Question: I build a list view of person names and trying to show the name on different screen when that particular name is clicked on list view. I am implementing onClickListener method in adapter class. The problem is its not the value of text view but some id is shown on new screen.
Here is my code. Thanks
'''
holder.name.setText(friendName);
holder.name.setOnClickListener(new OnClickListener() {
@Override
public void onClick(View v) {
Intent intent = new Intent(context, SecondActivity.class);
intent.putExtra("NAME", holder.name.toString());
context.startActivity(intent);
}
});
'''
on next the results becomes like that

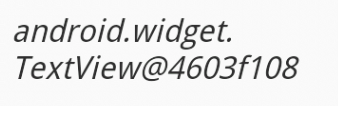
Answer: You only print the id of the TextView not the text of it
'''
intent.putExtra("NAME", holder.name.getText().toString());
'''